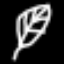
Label: leaf